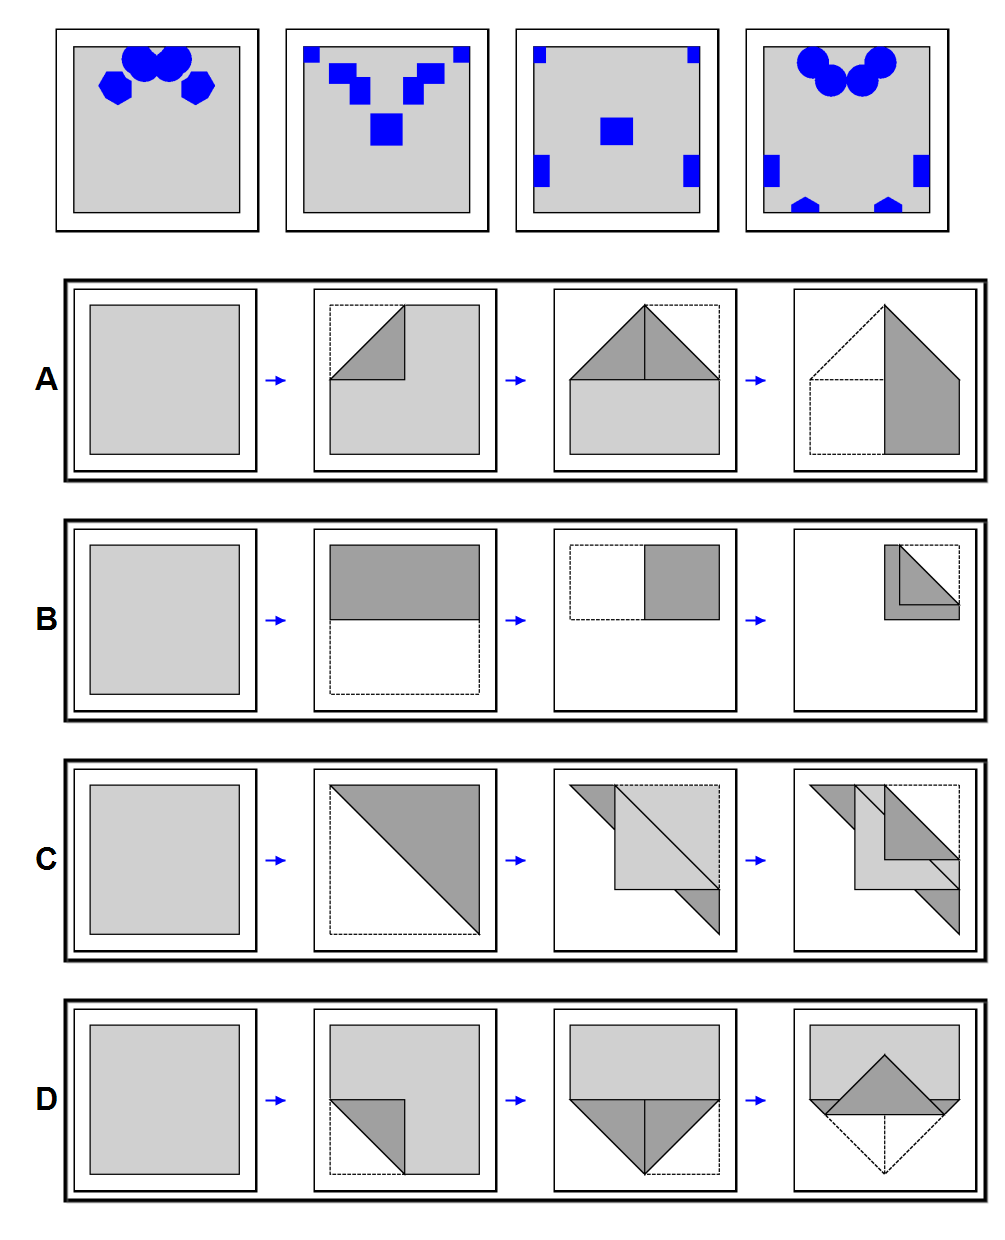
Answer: A